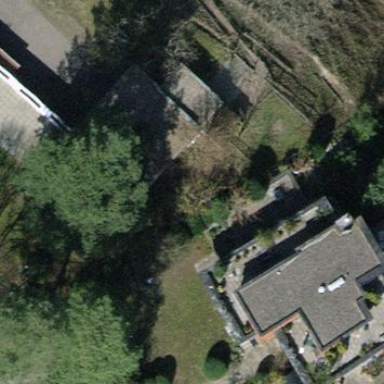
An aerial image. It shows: Garage.